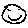
Label: smiley face